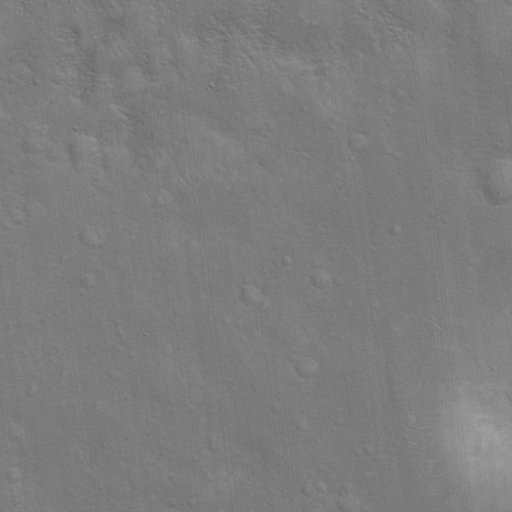
Classes present: Background